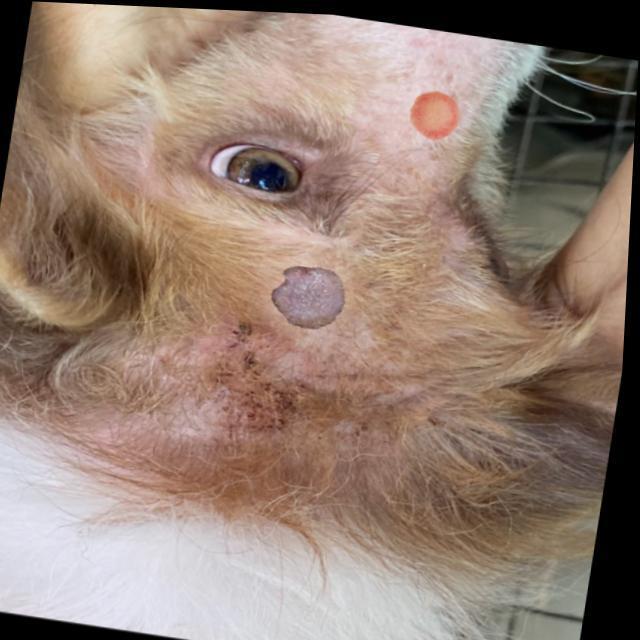
Canine ringworm (Dermatophytosis) — fungal infection caused by Microsporum or Trichophyton. Presents with circular alopecia, scaling, crusting, and broken hairs.